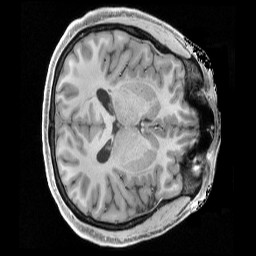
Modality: T1w
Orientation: axial
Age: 26
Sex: male
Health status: healthy
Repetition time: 2.4 s
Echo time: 0.00222 s